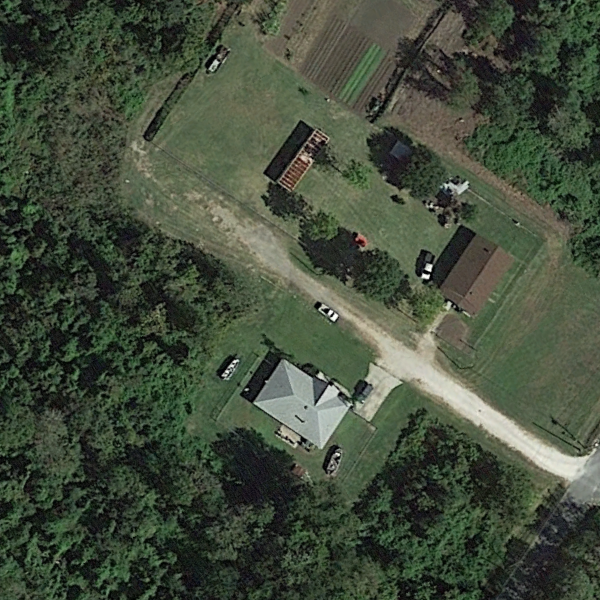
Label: SparseResidential